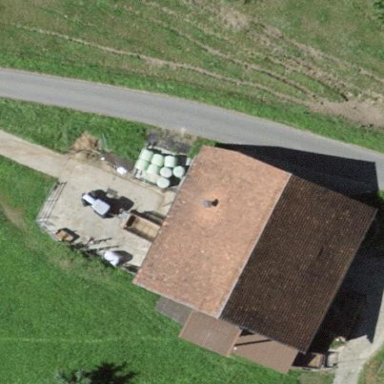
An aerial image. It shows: Farmyard area.